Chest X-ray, AP view. Patient: 50 years old, sex F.
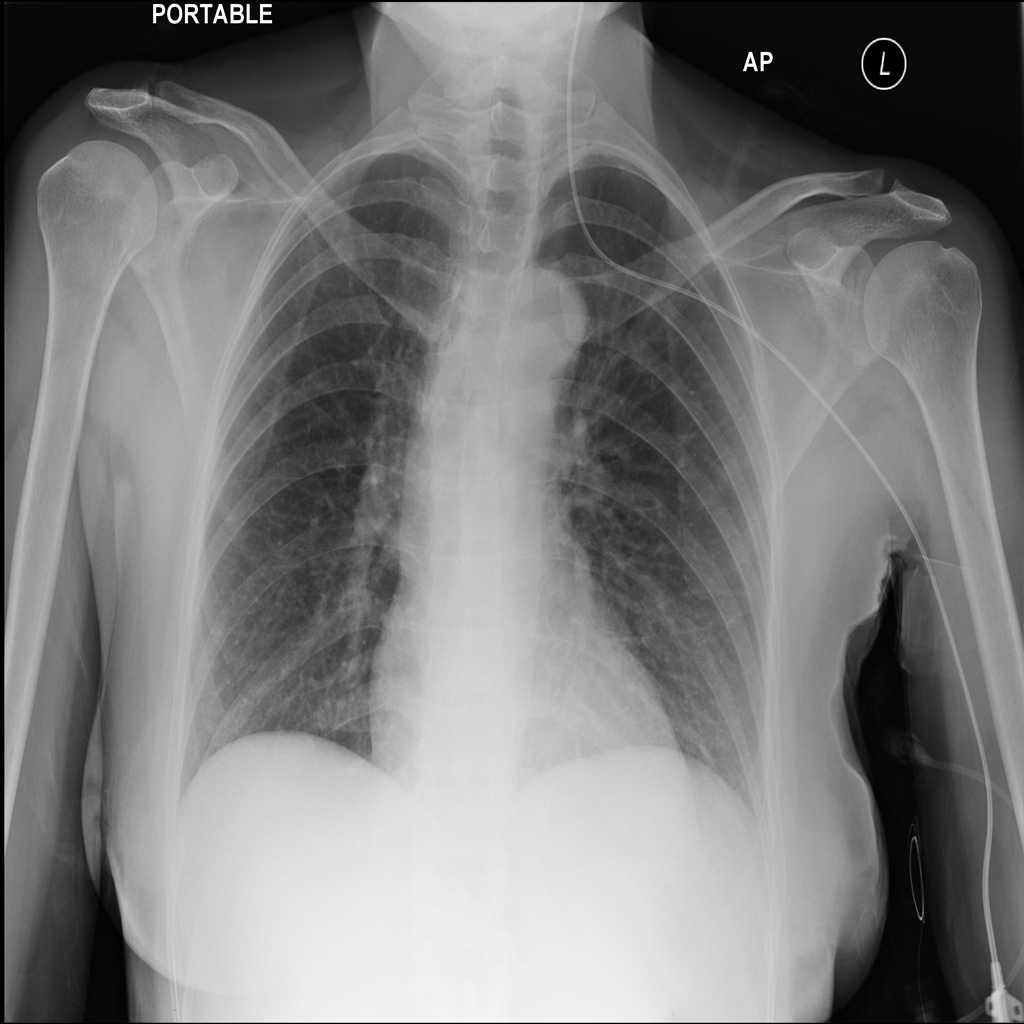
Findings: No Finding